Question: I'm running a project configuration using powershell/psake and I'm using the TeamCity powershell module (<URL> yet TeamCity only shows the configuration as "Running"

However, the build log clearly displays all of the service messages:
'''
[15:41:34]WARNING: Some imported command names include unapproved verbs which might make
[15:41:34]them less discoverable. Use the Verbose parameter for more detail or type
[15:41:34]Get-Verb to see the list of approved verbs.
[15:41:34]##teamcity[progessMessage 'Running task Clean']
[15:41:34]Executing Clean
[15:41:34]running the build
[15:41:34]##teamcity[progessMessage 'Running task Build']
[15:41:34]Executing Build
'''
Am I wrong to thing these should be showing up in the project status instead of just "Running"?
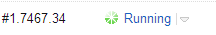
Answer: It is typo in generated message. I just created pull request with fix. <URL>